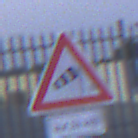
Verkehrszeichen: SeitenwindVonRechts
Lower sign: LaengeEinerStrecke6
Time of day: SunriseSunset
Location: Outdoor (Suburban)
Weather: PartlyCloudy
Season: NotSpecified
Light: Natural